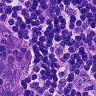
Metastatic tissue present: yes